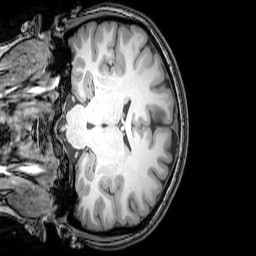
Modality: T1w
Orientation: coronal
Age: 21
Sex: female
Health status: healthy
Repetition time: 0.081 s
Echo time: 0.037 s